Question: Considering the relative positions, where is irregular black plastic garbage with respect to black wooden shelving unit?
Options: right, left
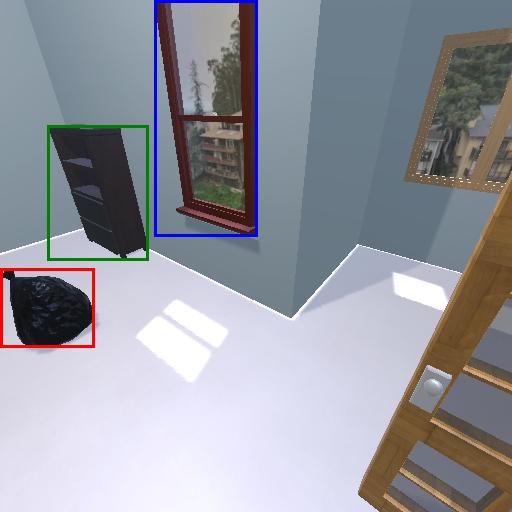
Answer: right